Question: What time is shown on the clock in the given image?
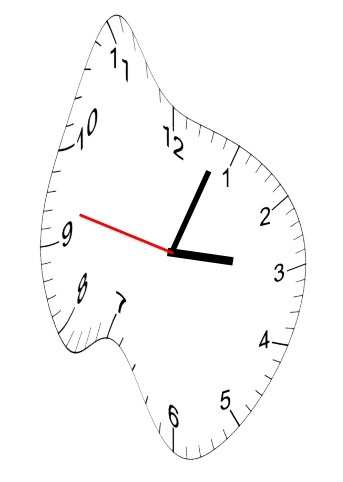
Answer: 03:03:47